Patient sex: M
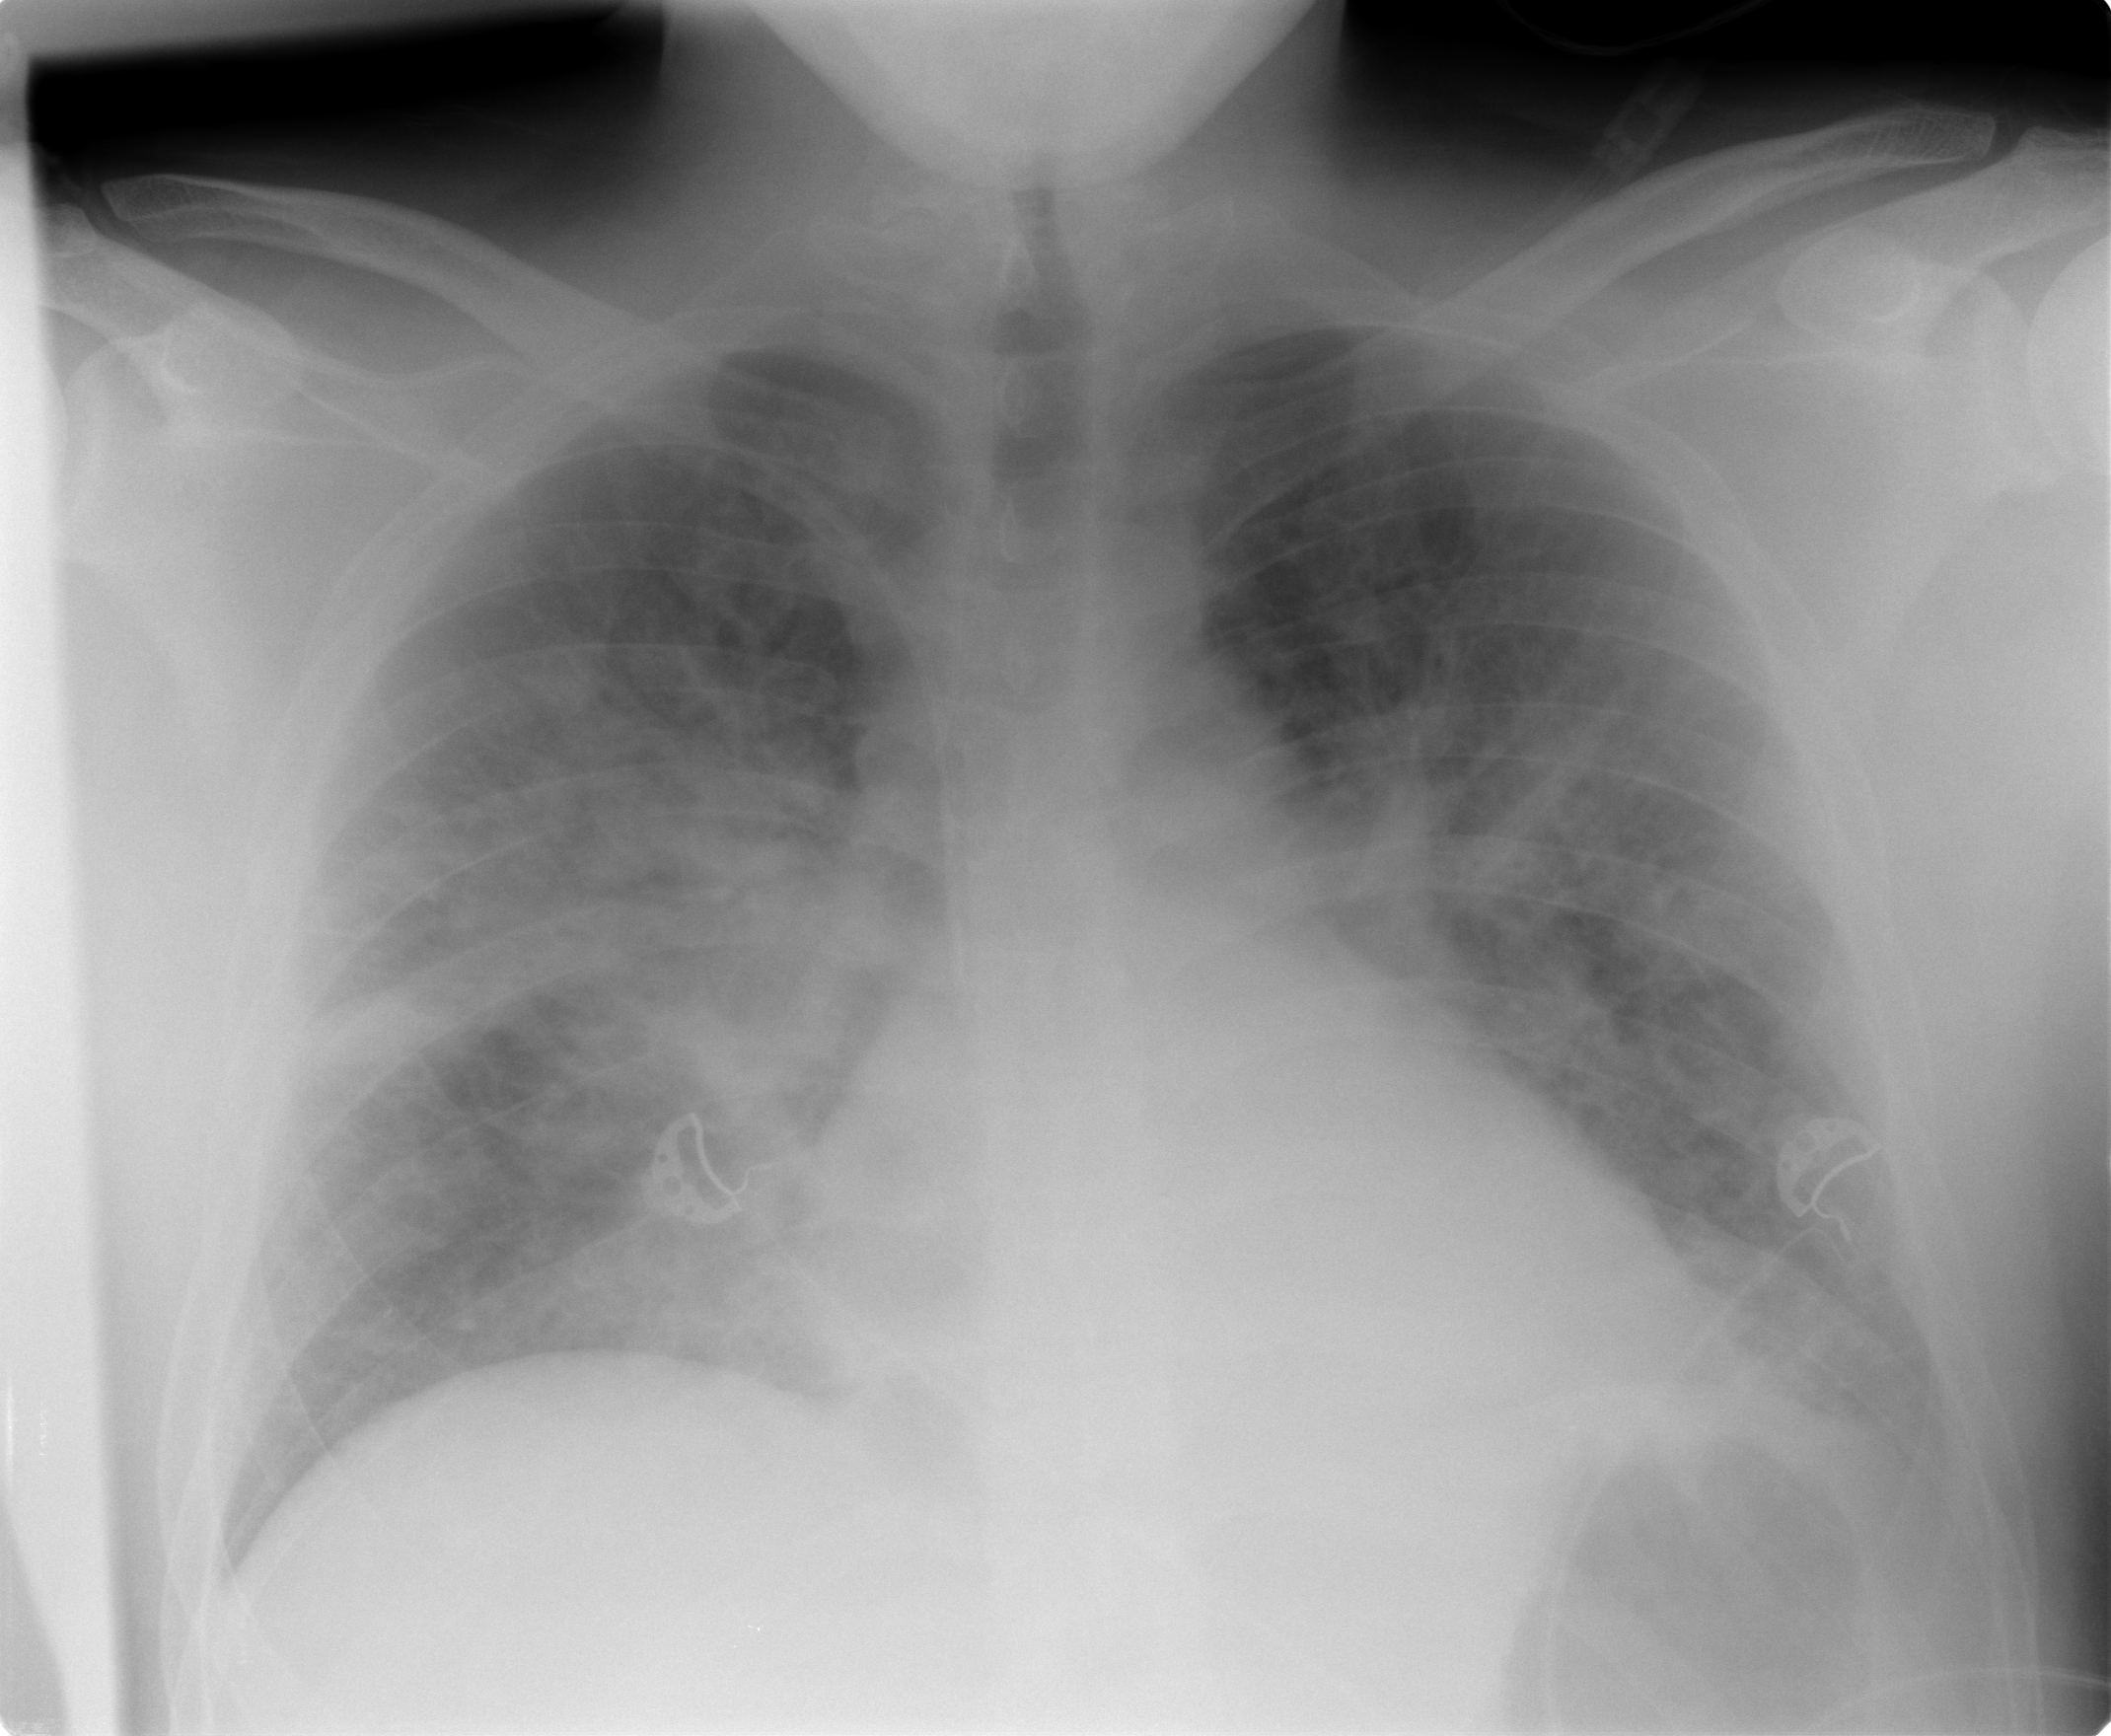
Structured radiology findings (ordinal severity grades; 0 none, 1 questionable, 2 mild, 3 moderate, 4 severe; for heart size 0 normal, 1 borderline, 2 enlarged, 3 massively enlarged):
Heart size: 0
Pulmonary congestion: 0
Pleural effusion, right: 0
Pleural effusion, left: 0
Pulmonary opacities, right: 3
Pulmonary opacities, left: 3
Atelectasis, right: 3
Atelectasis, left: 2